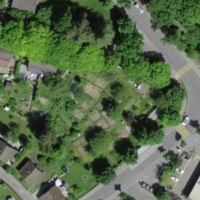
EUNIS habitat code: 54
Species observed at this site:
Stellaria graminea